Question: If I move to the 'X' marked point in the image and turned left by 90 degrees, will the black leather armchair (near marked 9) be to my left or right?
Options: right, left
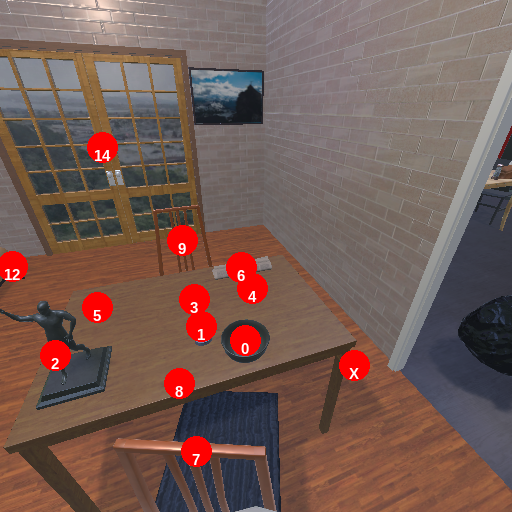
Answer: right